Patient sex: F
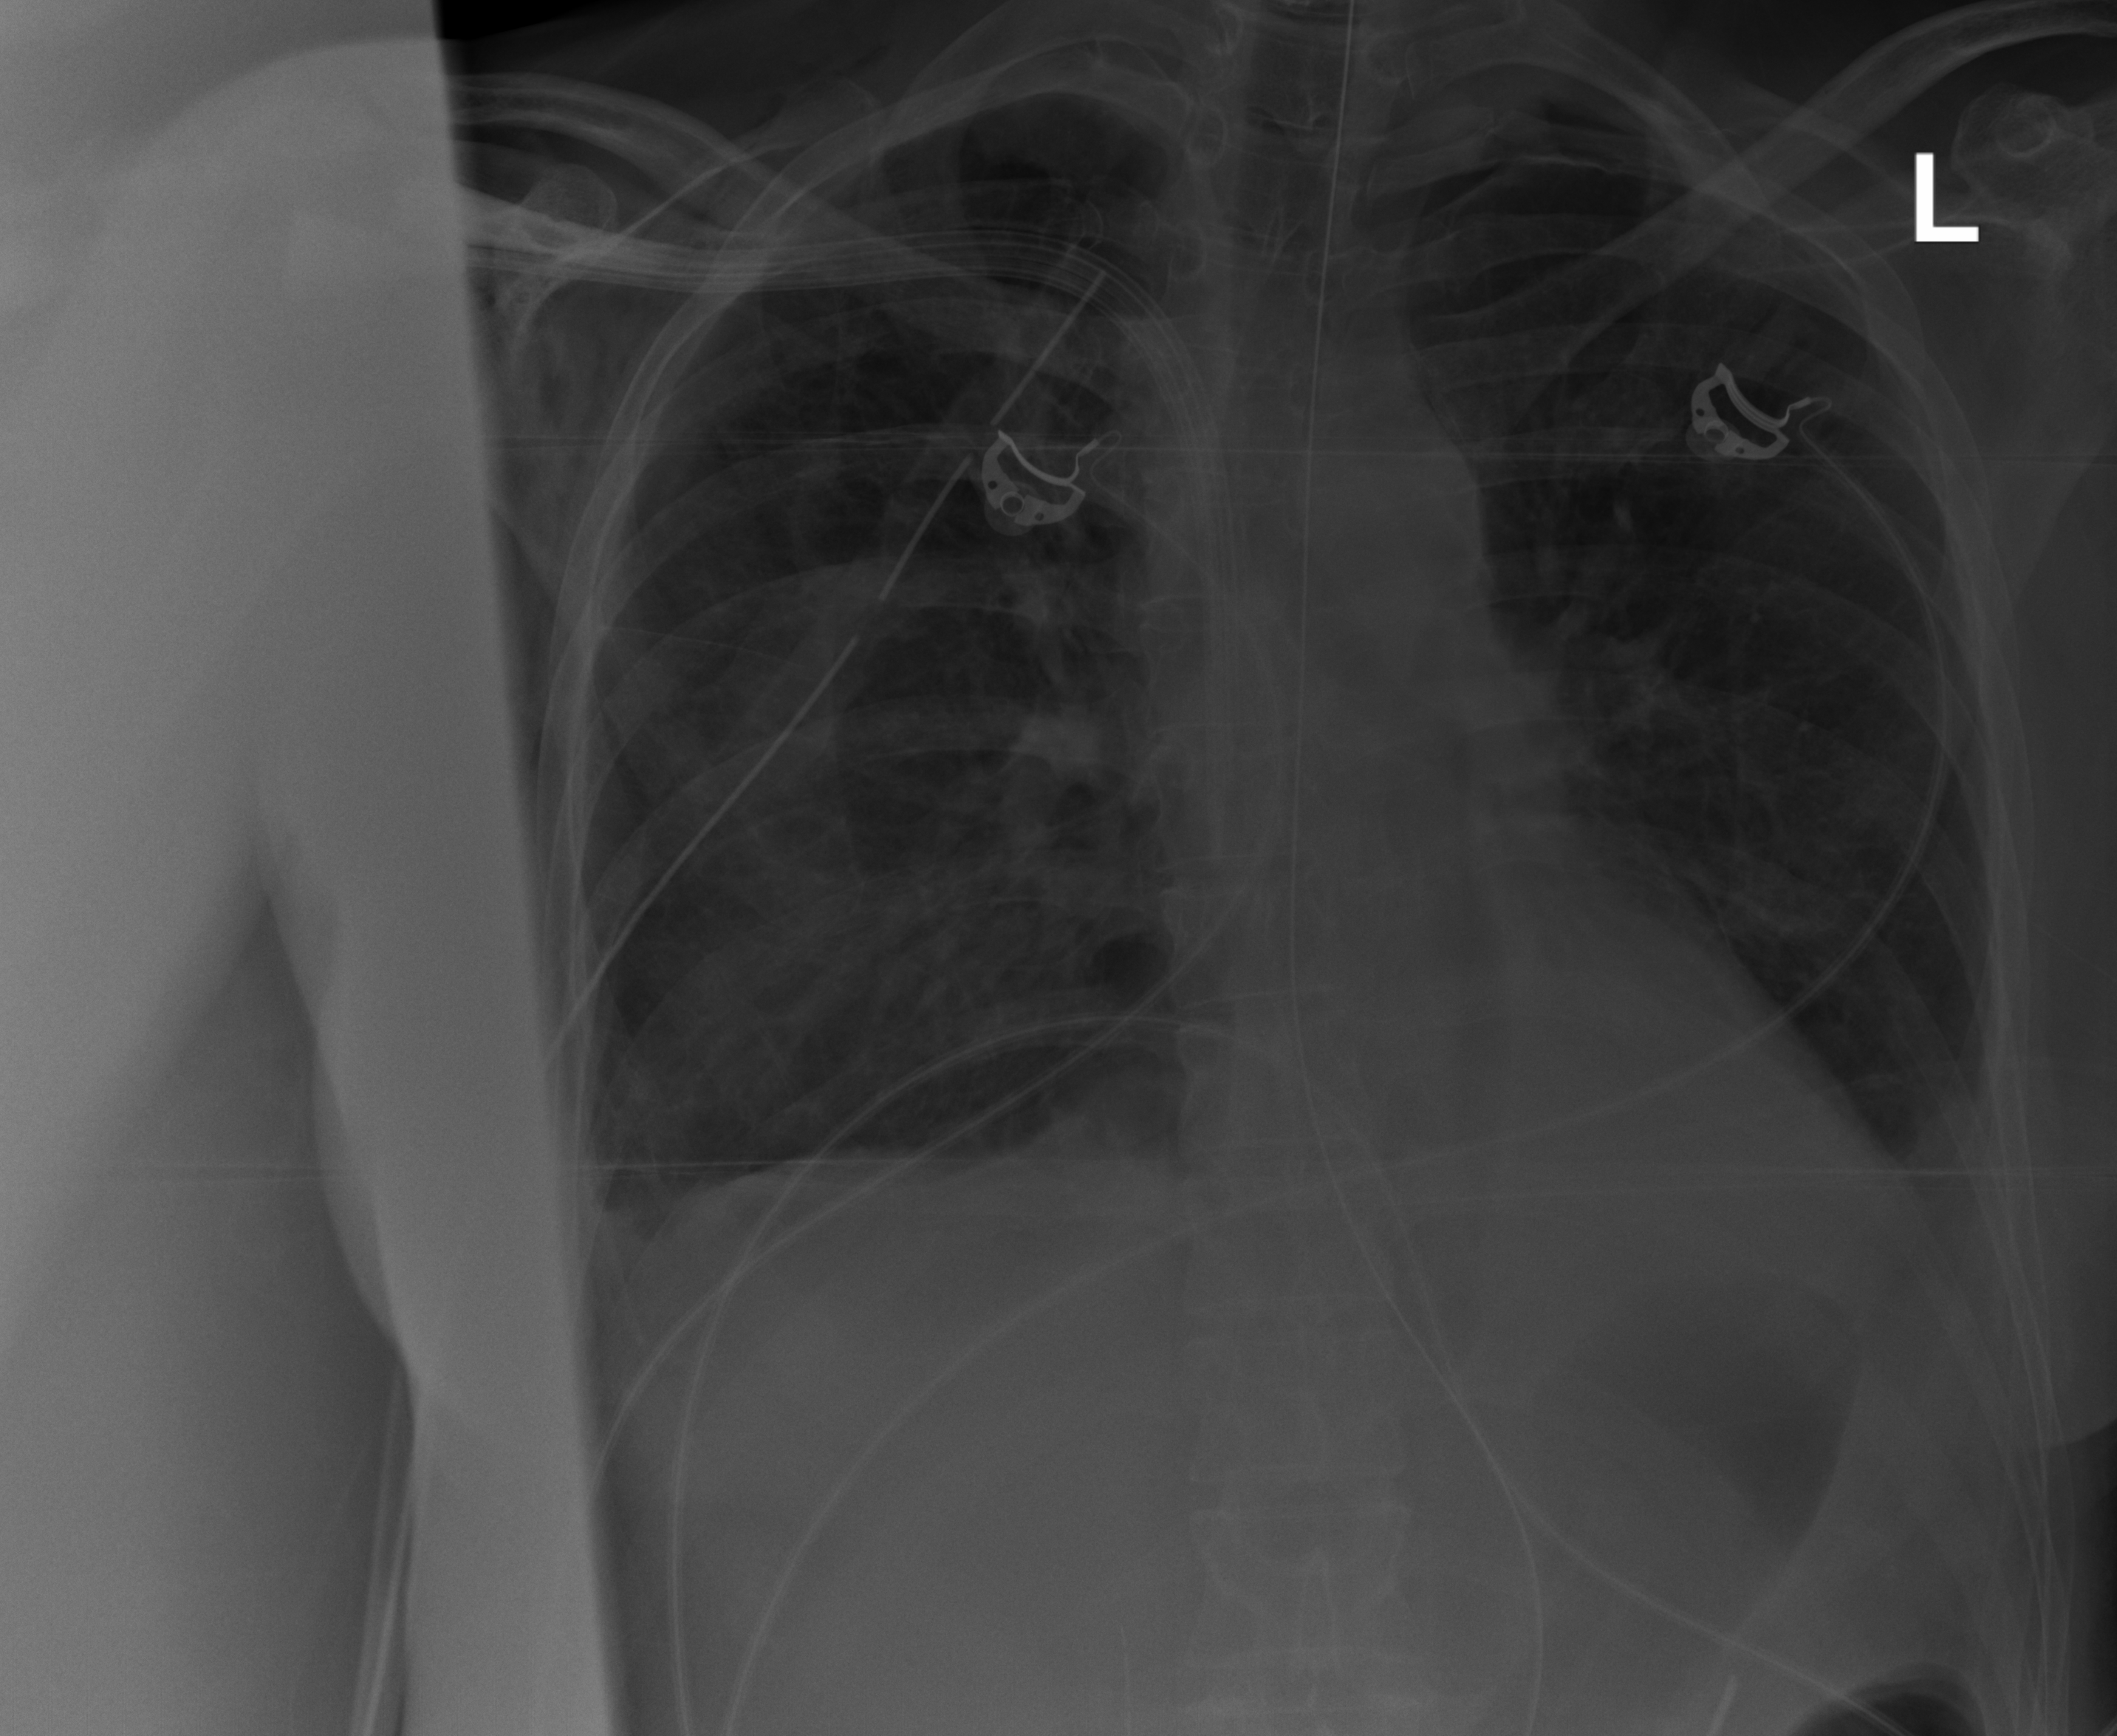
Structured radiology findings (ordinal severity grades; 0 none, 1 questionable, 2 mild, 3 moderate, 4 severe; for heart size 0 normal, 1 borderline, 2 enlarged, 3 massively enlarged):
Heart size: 0
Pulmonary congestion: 0
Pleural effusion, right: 2
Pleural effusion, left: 2
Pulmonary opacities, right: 2
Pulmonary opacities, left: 1
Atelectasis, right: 2
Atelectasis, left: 2